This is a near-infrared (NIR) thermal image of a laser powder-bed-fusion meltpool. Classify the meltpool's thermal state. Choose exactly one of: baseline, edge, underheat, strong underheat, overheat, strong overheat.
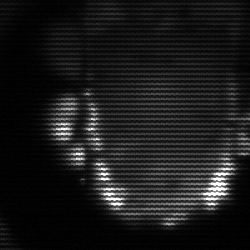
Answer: baseline